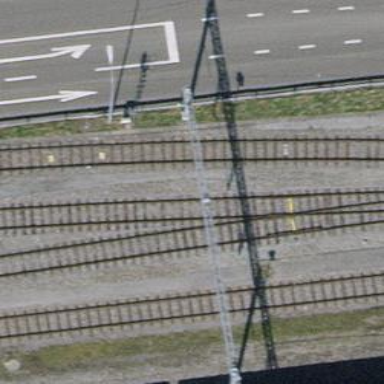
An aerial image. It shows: Railway signal.